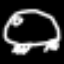
Label: frog